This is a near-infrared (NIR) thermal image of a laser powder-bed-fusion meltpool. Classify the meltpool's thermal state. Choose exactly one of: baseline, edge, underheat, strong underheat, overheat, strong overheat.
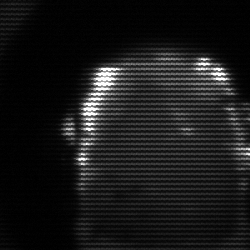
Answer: baseline